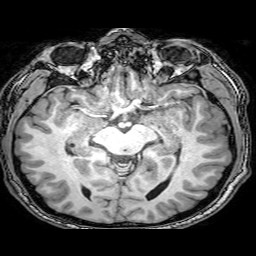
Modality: T1w
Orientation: coronal
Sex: male
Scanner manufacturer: philips
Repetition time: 0.008118 s
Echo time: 0.00371 s